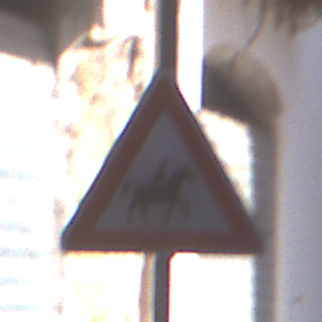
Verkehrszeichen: ReiterLinks
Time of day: MorningAfternoon
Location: Outdoor (Urban)
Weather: Clear
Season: NotSpecified
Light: Natural